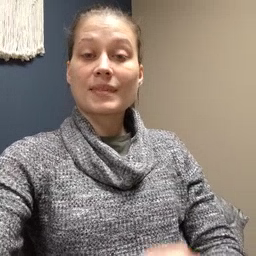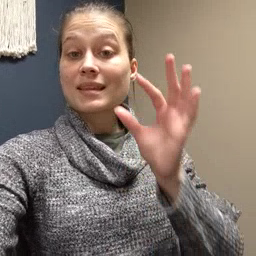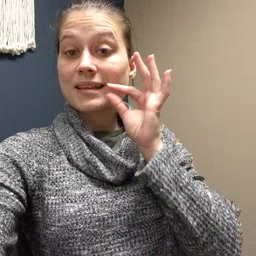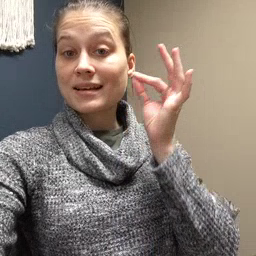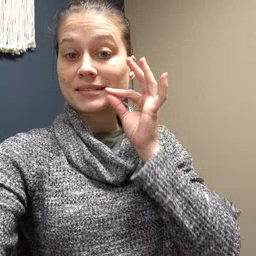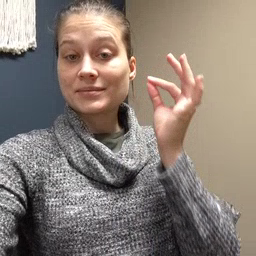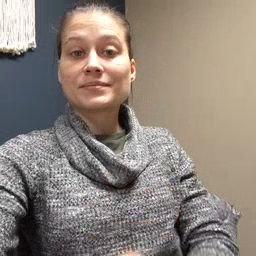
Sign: cat